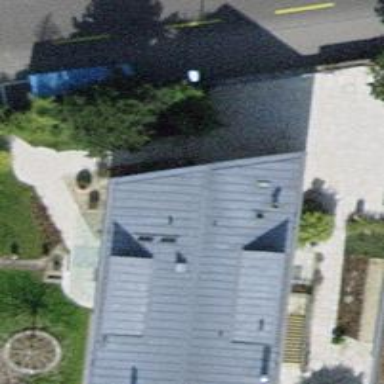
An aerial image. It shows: Building with gabled grey roof.